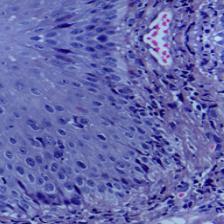
Diagnosis: Normal